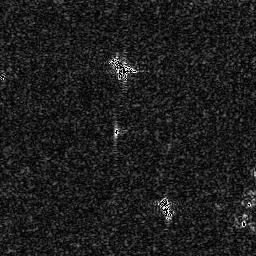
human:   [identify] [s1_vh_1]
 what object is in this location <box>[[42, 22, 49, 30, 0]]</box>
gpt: <ref>1 small ship at the top</ref>

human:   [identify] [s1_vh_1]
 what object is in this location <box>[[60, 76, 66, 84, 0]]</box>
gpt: <ref>1 small ship at the bottom</ref>